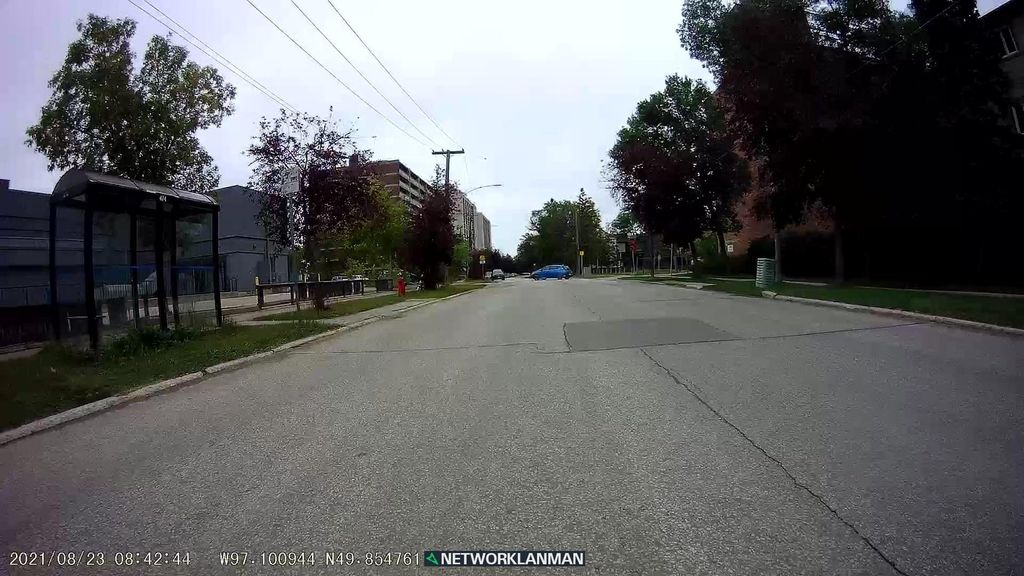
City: winnipeg